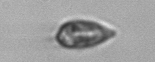
Label: Prorocentrum_triestinum